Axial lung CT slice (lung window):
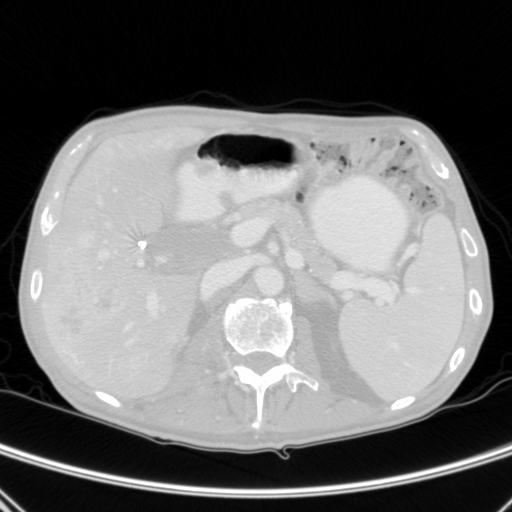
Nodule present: no